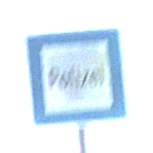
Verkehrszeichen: Polizei
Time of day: SunriseSunset
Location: Outdoor (Nature)
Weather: Clear
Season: Winter
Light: Natural